Question: I'm developing a cross platform app with phonegap, and I have a Facebook share dialog, but when the popup opens the share button is cut.
I'm using <URL> to open the native share dialog, and this only happens on Android devices and with a language which the 'share' word is too long, like Portuguese.
You know how I can fix this?
Thank you

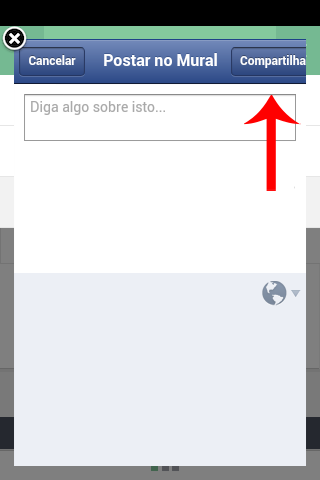
Answer: I suggest you using this phonegap plugin instead Apache Cordova Facebook Plugin
<URL>